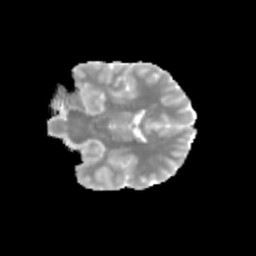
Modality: MD
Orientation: coronal
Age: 11
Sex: male
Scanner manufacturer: siemens
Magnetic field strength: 3 T
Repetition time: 3.8 s
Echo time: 0.07 s